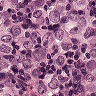
Metastatic tissue present: yes